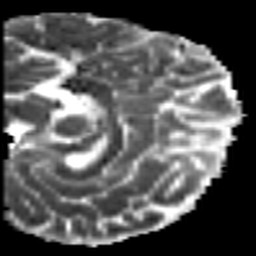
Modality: MD
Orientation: sagittal
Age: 22
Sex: female
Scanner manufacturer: siemens
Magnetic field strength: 3 T
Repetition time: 7 s
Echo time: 0.0926 s